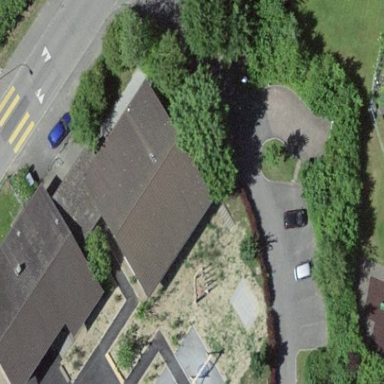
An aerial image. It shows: School building.